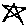
Label: star